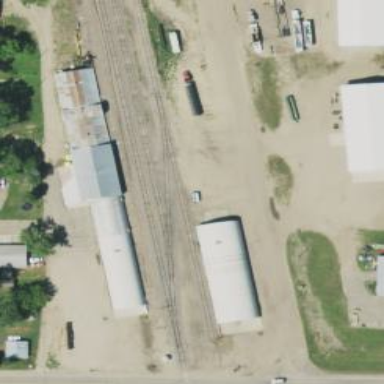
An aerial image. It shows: Single-track railway siding.